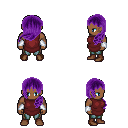
a pixel art fantasy rpg character, male body template, human, dark skin, maroon tunic, teal pants, purple left-swept hairstyle, white cloth bracers, brown shoes, four views (front, back, left, right), 2x2 character sprite sheet, small pixel art, hard edges, no anti-aliasing